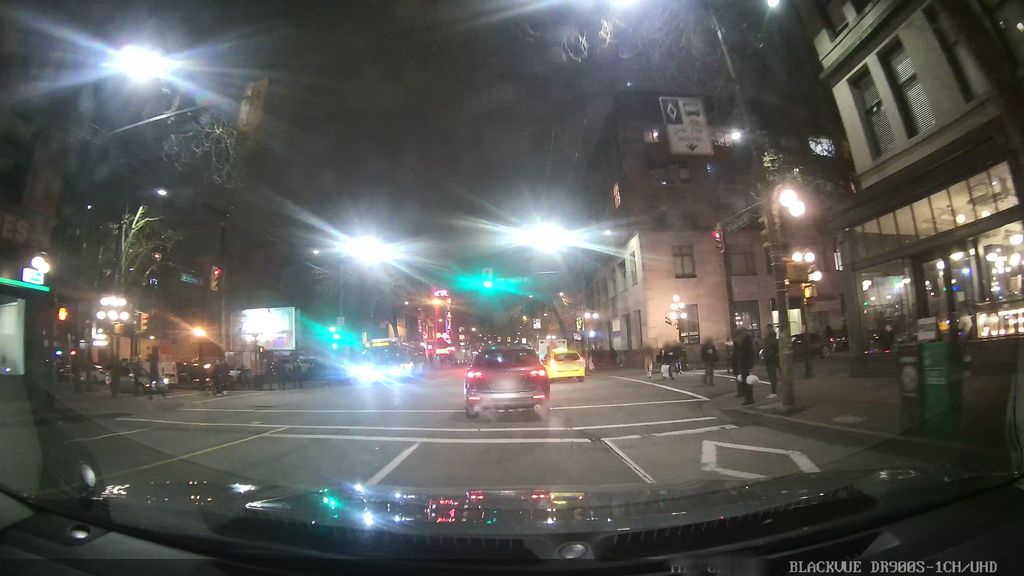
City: vancouver